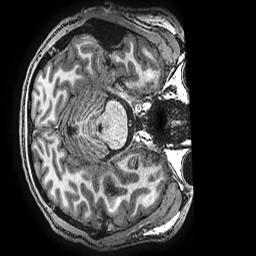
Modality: T1w
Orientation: axial
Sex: male
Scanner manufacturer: ge
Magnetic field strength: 3 T
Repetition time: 0.00766 s
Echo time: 0.003476 s